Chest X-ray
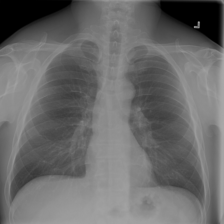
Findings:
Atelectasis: negative
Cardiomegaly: negative
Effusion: negative
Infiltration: negative
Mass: negative
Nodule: negative
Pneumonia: negative
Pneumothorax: negative
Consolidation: negative
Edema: negative
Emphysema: negative
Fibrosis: negative
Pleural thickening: negative
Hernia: negative